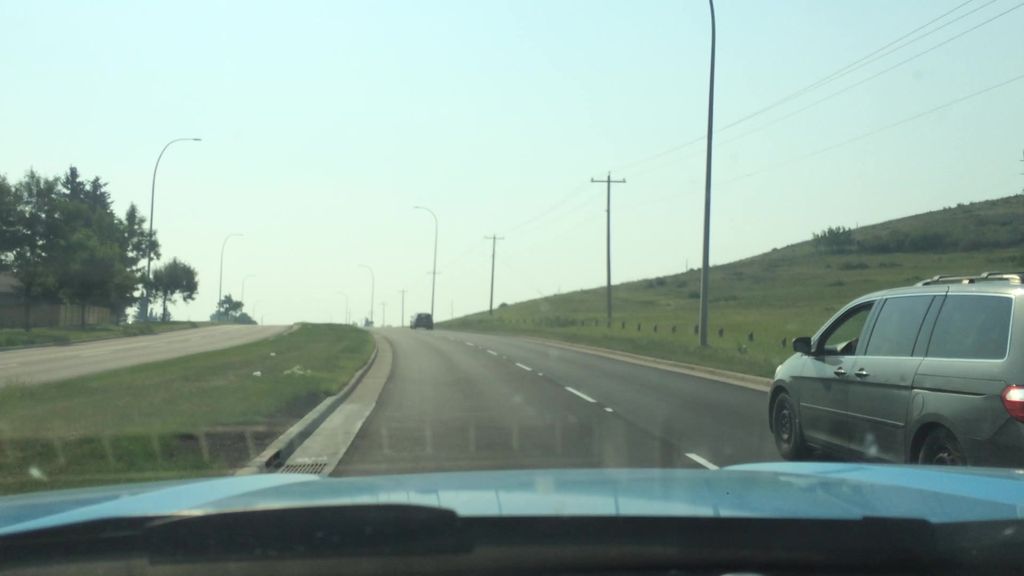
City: calgary